Question: I may be misunderstanding something here, but why do my 'this' / 'self' always output the entire Window object into the console?
'''
var myViewModel = function() {
var self = this;
console.log('My viewModel');
console.log(self);
}();
'''
This results in following console output

Am I completely misunderstsanding 'this' object?
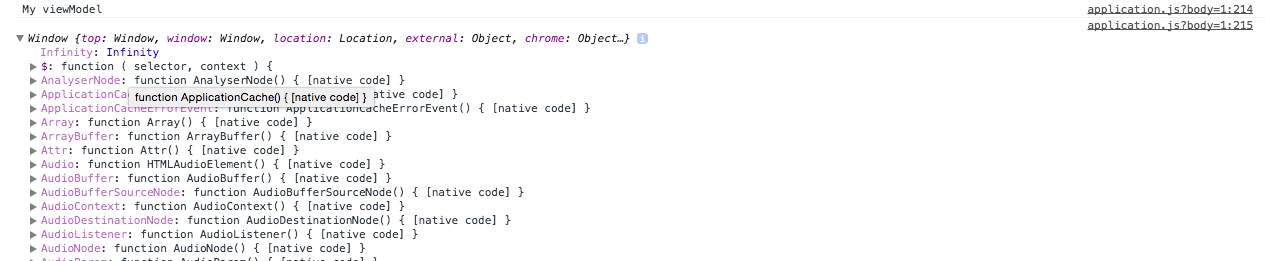
Answer: > Am I completely misunderstsanding this object?
Could be, but I don't know what you expect, so I can't answer that.
The reason why 'this' refers to 'window' is that the function is executed immediately. In a function executed as 'foo()' (non-strict mode), 'this' refers to the global object ('window').
Note the '()' at the end:
'''
var myViewModel = function() {
var self = this;
console.log('My viewModel');
console.log(self);
}(); // <--
'''
This makes the function execute immediately and return 'undefined' to 'myViewModel', which you can easily verify by adding a 'console.log' statement inside and after the function.
I guess you want to omit those and assign the function itself to 'myViewModel':
'''
var myViewModel = function() {
var self = this;
console.log('My viewModel');
console.log(self);
}; // <--
'''
<URL>